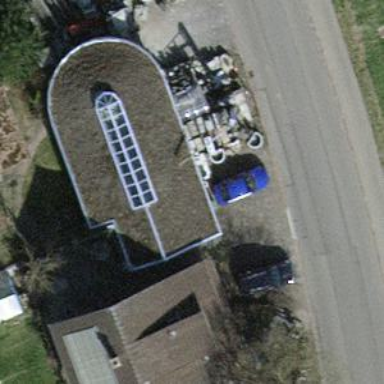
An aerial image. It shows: Building.